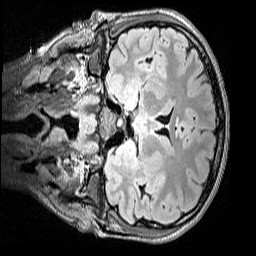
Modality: FLAIR
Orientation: coronal
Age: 12
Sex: male
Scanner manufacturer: siemens
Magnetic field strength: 3 T
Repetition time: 5 s
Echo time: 0.388 s